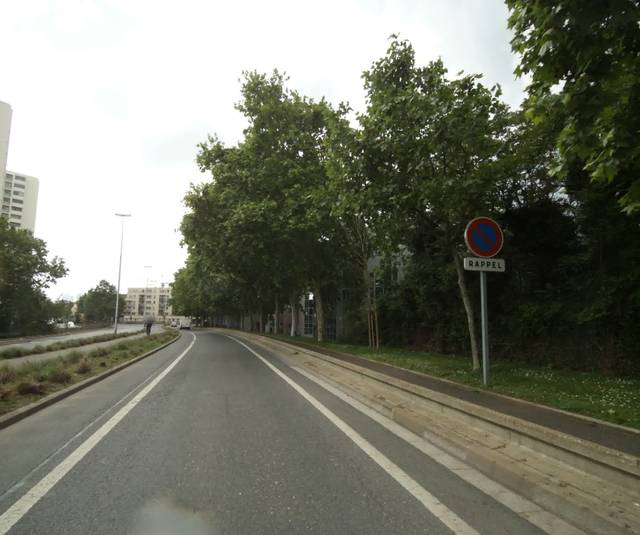
Region: France
Coordinates: 48.935, 2.2655